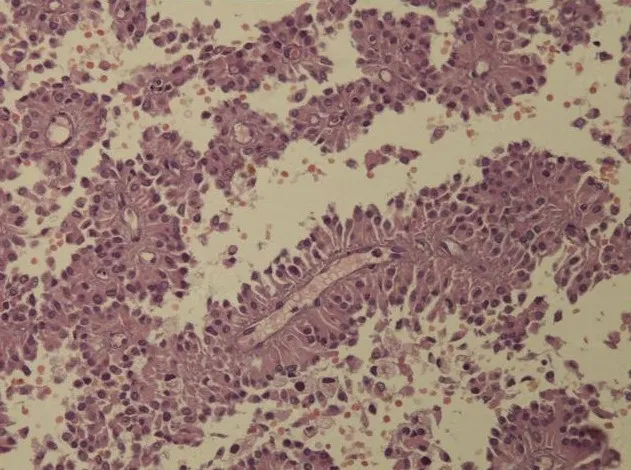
solid pseudopapillary neoplasm; pseudo-papillary component with vessels surrounded by loosely cohesive cells.
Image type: pathology (h&e)